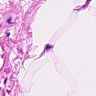
Metastatic tissue present: no